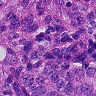
Metastatic tissue present: yes